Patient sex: F
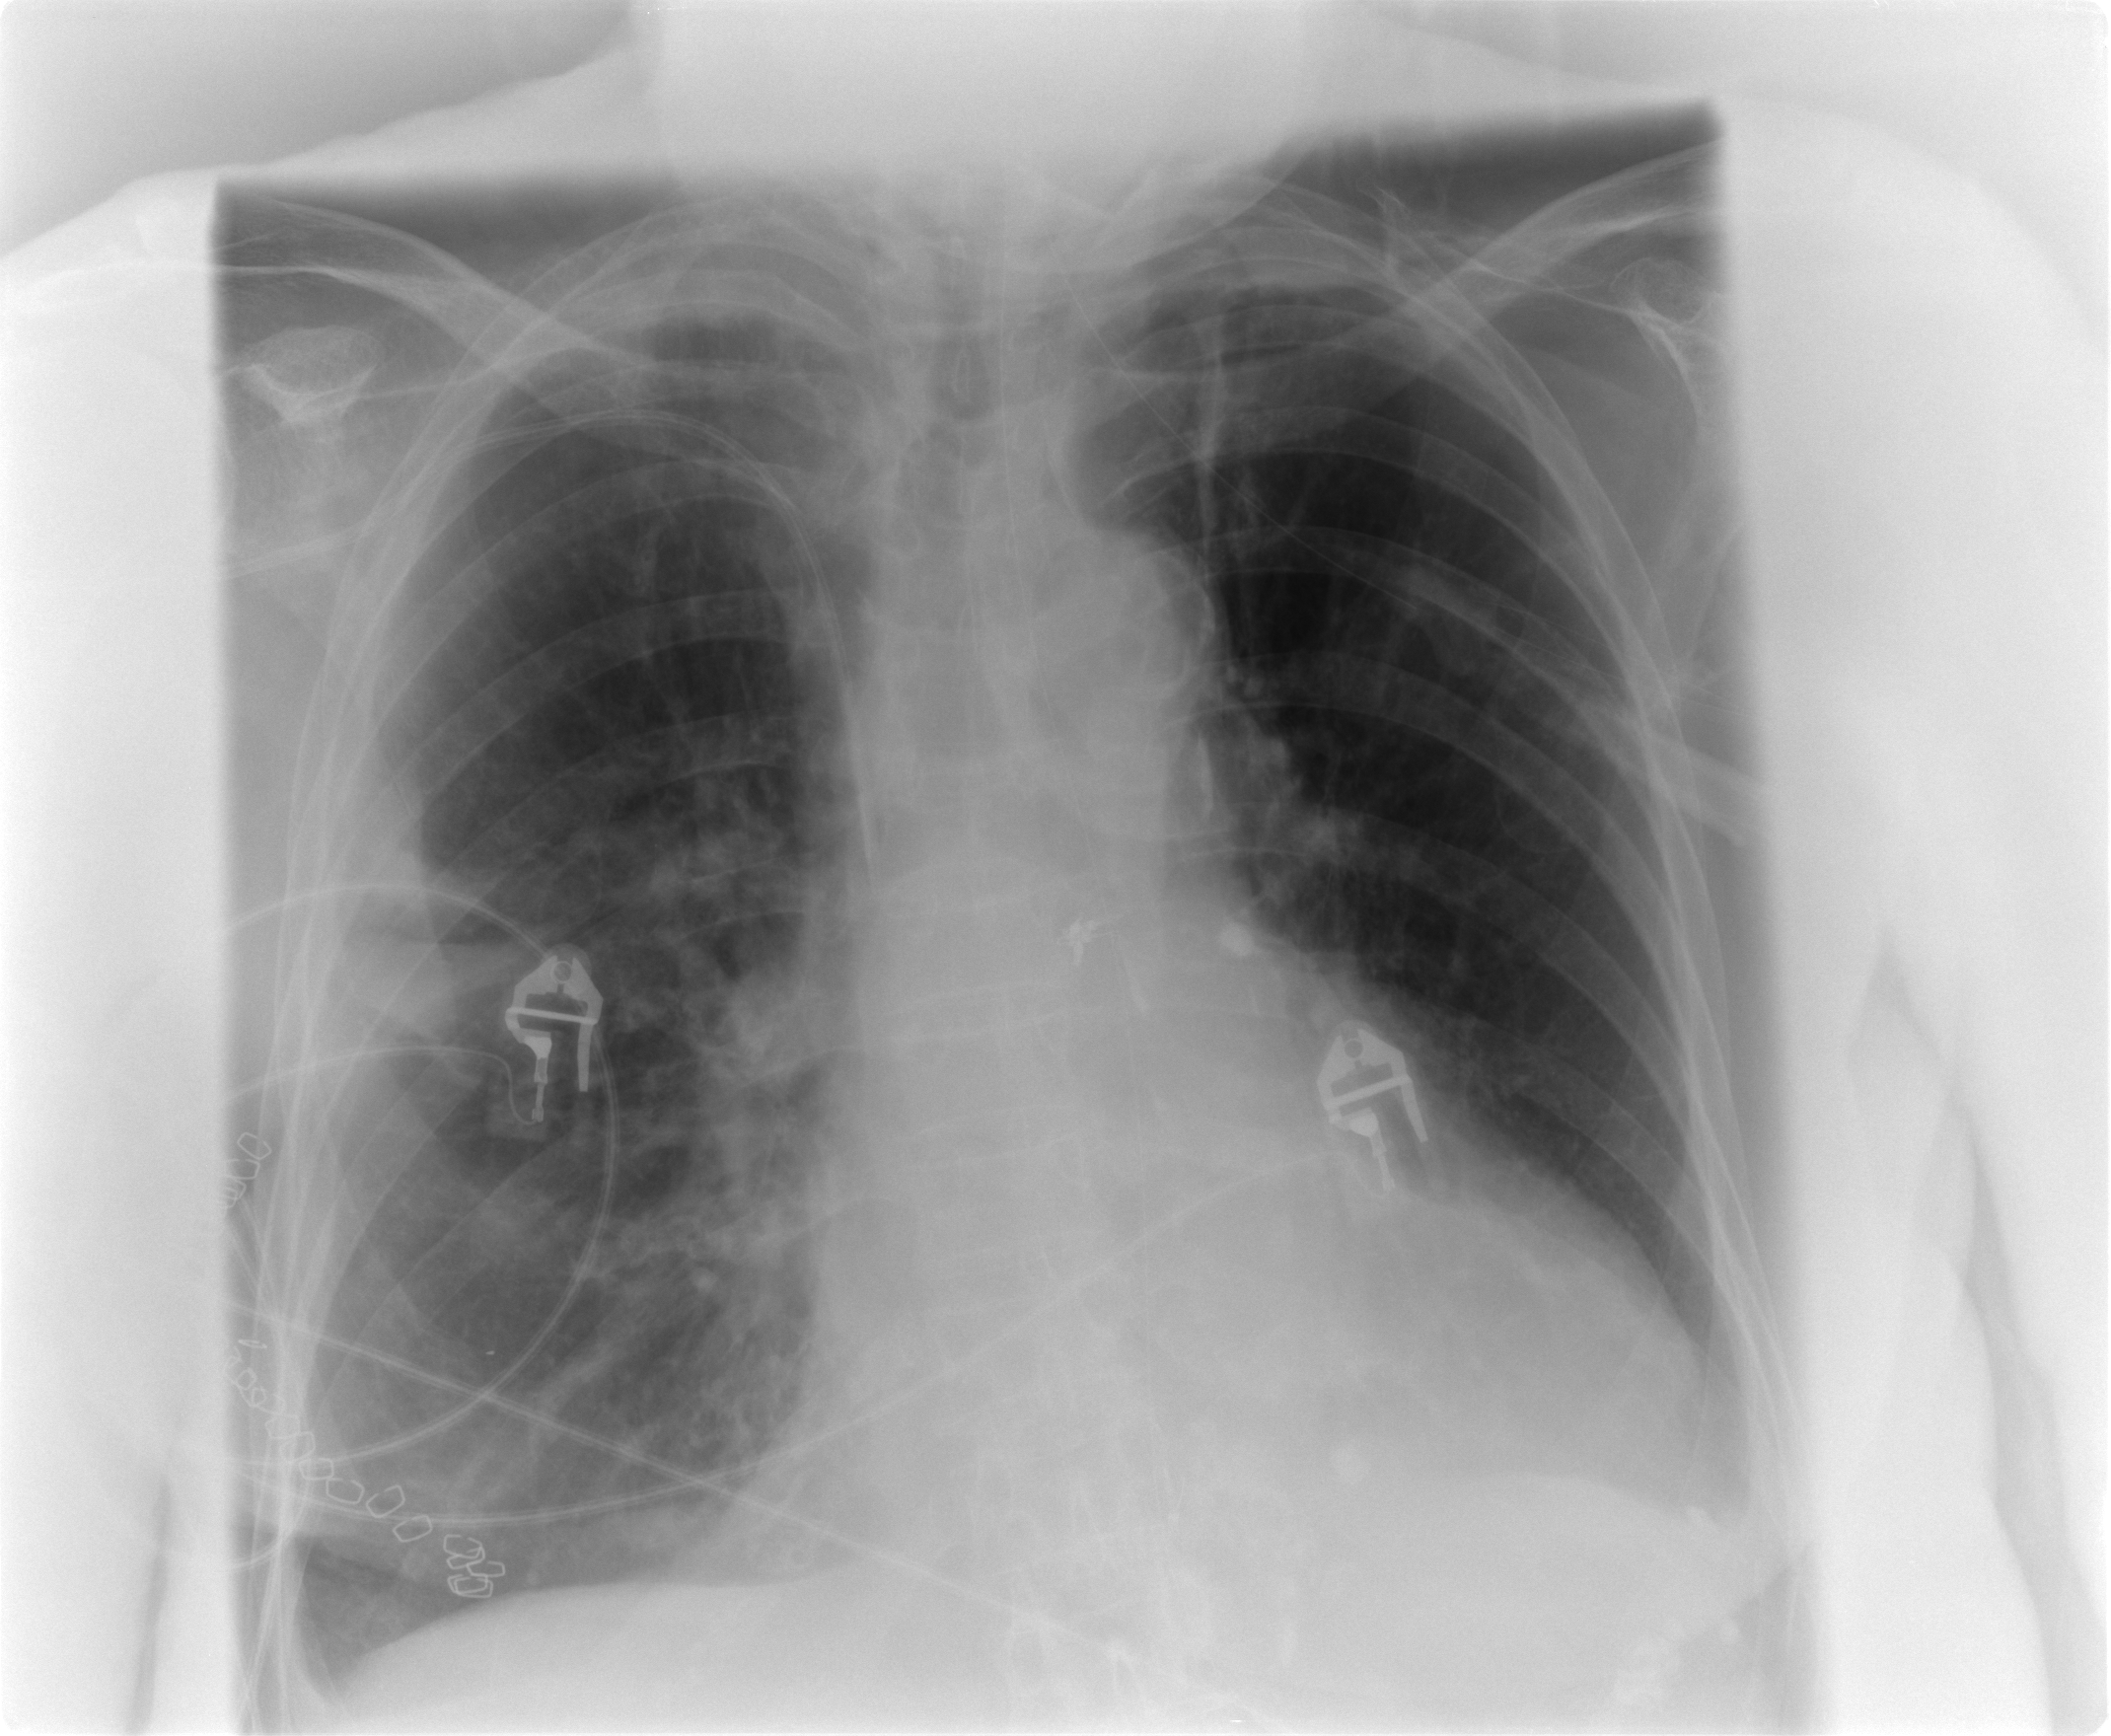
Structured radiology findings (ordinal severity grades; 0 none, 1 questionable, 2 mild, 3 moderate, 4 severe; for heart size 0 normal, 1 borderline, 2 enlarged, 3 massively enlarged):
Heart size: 2
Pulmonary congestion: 2
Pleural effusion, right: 1
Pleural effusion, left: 1
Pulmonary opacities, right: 0
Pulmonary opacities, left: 0
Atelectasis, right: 2
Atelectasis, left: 2